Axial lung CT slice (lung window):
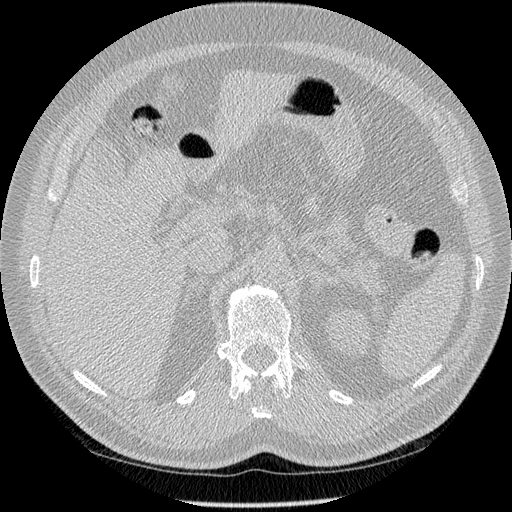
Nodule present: no